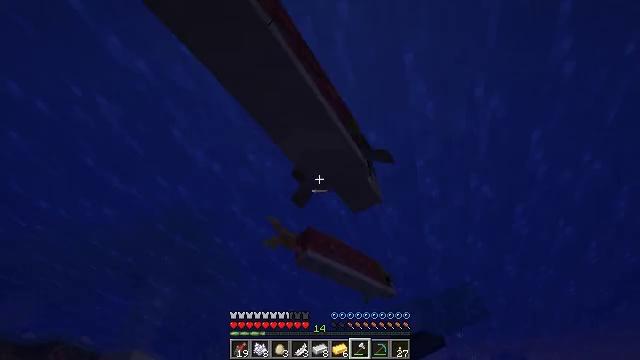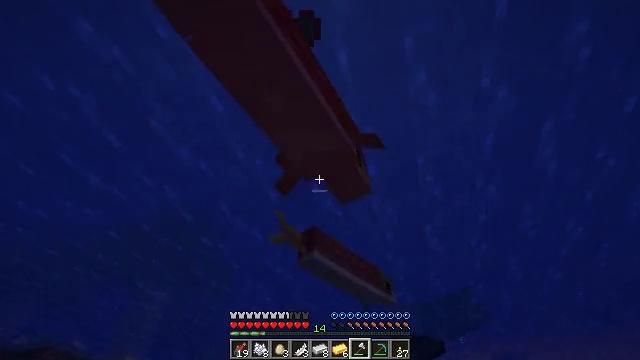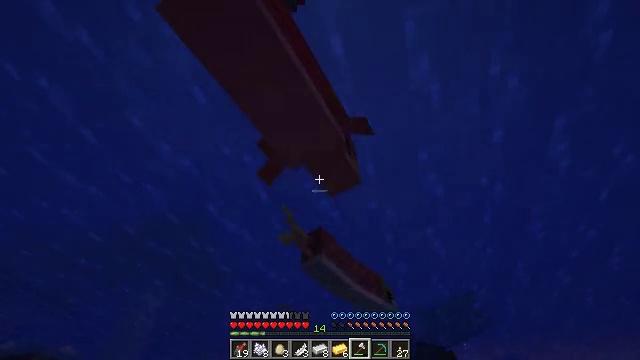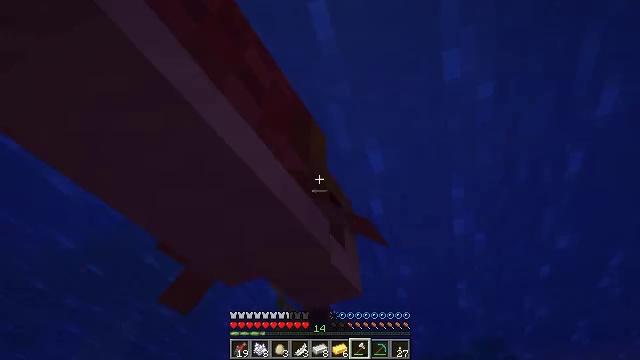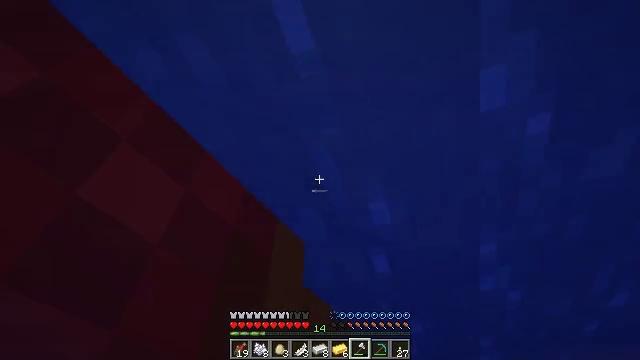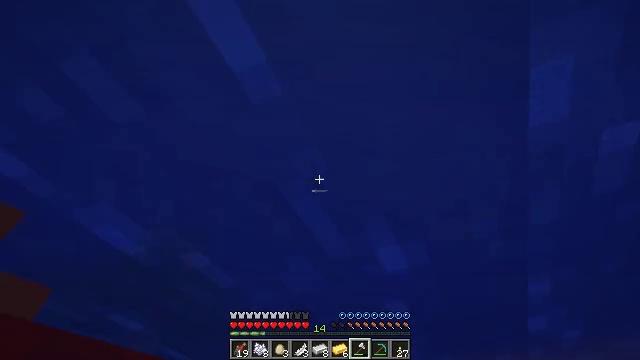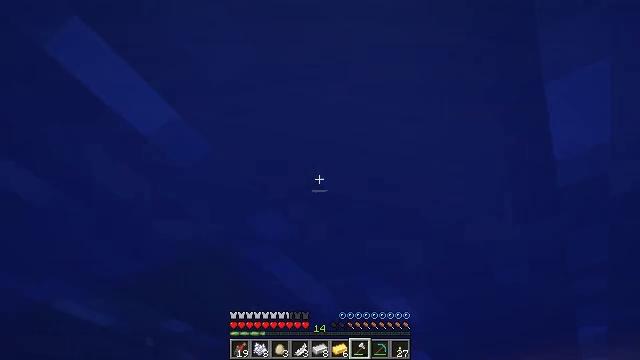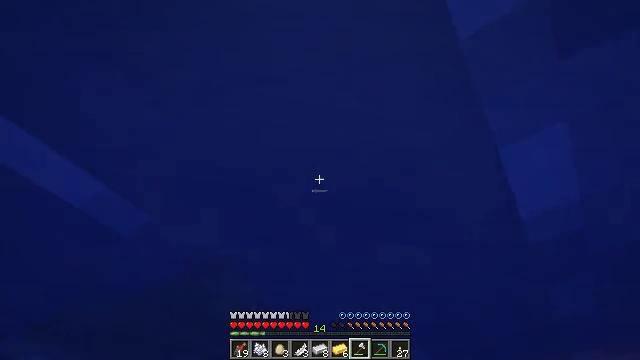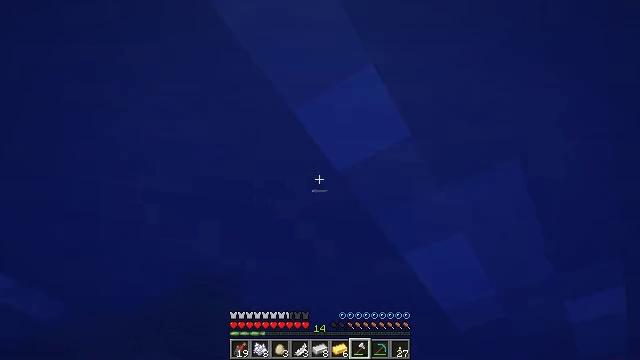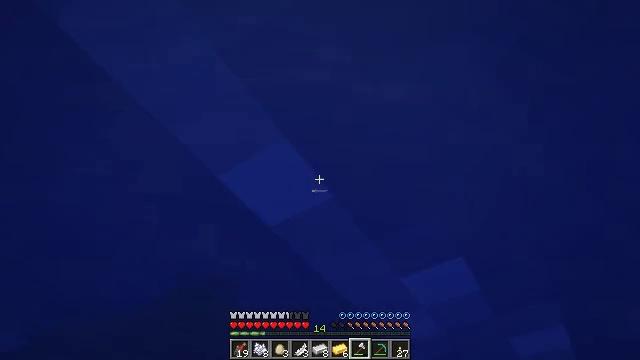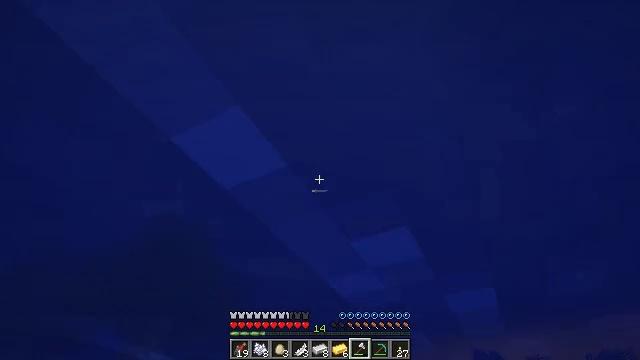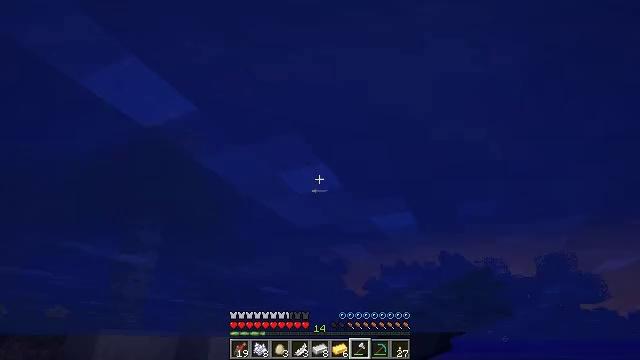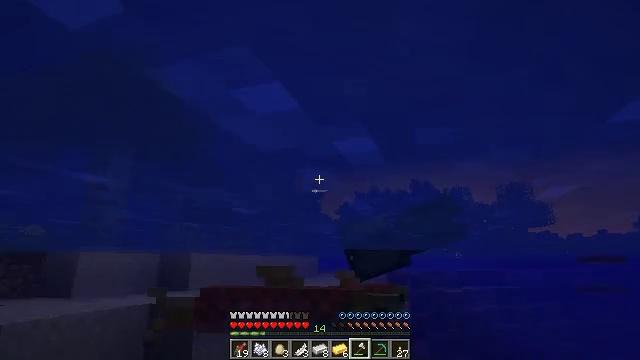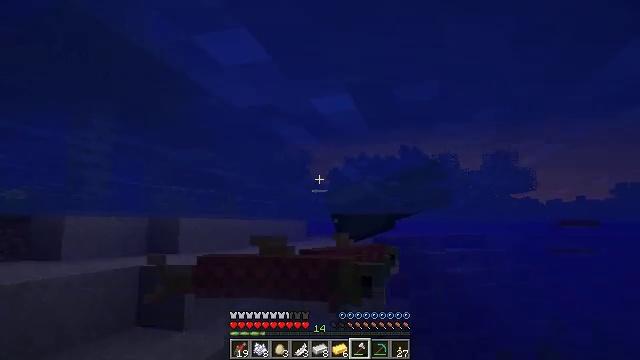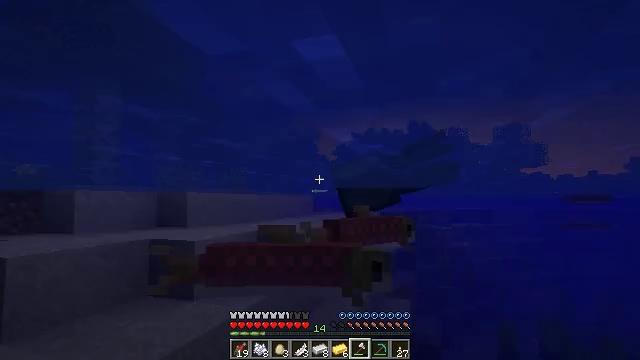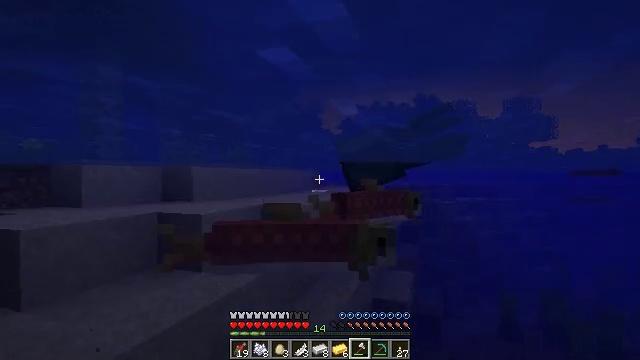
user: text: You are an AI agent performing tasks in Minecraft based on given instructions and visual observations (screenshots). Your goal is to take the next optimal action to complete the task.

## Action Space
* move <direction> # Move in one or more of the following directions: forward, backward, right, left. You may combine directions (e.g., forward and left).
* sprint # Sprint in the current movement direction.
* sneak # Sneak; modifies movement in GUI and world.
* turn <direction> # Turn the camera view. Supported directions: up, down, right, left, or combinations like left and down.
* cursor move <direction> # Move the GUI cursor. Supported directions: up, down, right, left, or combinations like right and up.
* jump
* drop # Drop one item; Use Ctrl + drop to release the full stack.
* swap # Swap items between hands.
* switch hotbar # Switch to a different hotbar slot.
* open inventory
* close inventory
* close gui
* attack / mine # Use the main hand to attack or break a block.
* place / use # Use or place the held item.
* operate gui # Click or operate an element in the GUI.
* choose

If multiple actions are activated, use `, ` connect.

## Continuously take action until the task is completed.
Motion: motion action
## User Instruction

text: Hunt fish.
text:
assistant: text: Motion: attack / mine
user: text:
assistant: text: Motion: attack / mine
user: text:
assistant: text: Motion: attack / mine
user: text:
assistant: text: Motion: attack / mine
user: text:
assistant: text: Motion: turn left and down
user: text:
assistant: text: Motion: turn left, attack / mine
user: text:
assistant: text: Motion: turn left and up, attack / mine
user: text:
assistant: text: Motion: turn up, attack / mine
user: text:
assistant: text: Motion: no_op
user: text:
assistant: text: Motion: turn right and down
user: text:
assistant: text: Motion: turn right and down
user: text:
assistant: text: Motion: move forward, turn right and down
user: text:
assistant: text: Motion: move forward, turn right and down, attack / mine
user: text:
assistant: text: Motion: move forward, turn left and down, attack / mine
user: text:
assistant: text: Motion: move forward, turn down, attack / mine
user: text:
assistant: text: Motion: move forward, turn right and down, attack / mine, jump
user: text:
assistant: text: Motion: move forward, turn right and down, jump
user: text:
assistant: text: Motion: move forward, turn right and down, jump
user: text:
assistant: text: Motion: move forward, jump
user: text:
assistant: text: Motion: move forward, jump
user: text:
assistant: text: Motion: move forward, turn right and up, jump
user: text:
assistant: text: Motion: move forward, turn right and up, jump
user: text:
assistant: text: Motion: move forward, turn left, attack / mine, jump
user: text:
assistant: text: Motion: move forward, turn left and down, attack / mine, jump
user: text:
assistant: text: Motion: move forward, sprint, turn left and down, attack / mine, jump
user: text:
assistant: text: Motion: move forward, sprint, turn right and down, attack / mine, jump
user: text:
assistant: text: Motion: move forward, sprint, turn right and down, jump
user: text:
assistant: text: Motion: move forward, sprint, turn right and down, attack / mine, jump
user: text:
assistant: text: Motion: move forward, turn down, attack / mine, jump
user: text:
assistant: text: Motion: move forward, turn down, attack / mine